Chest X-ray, PA view. Patient: 59 years old, sex F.
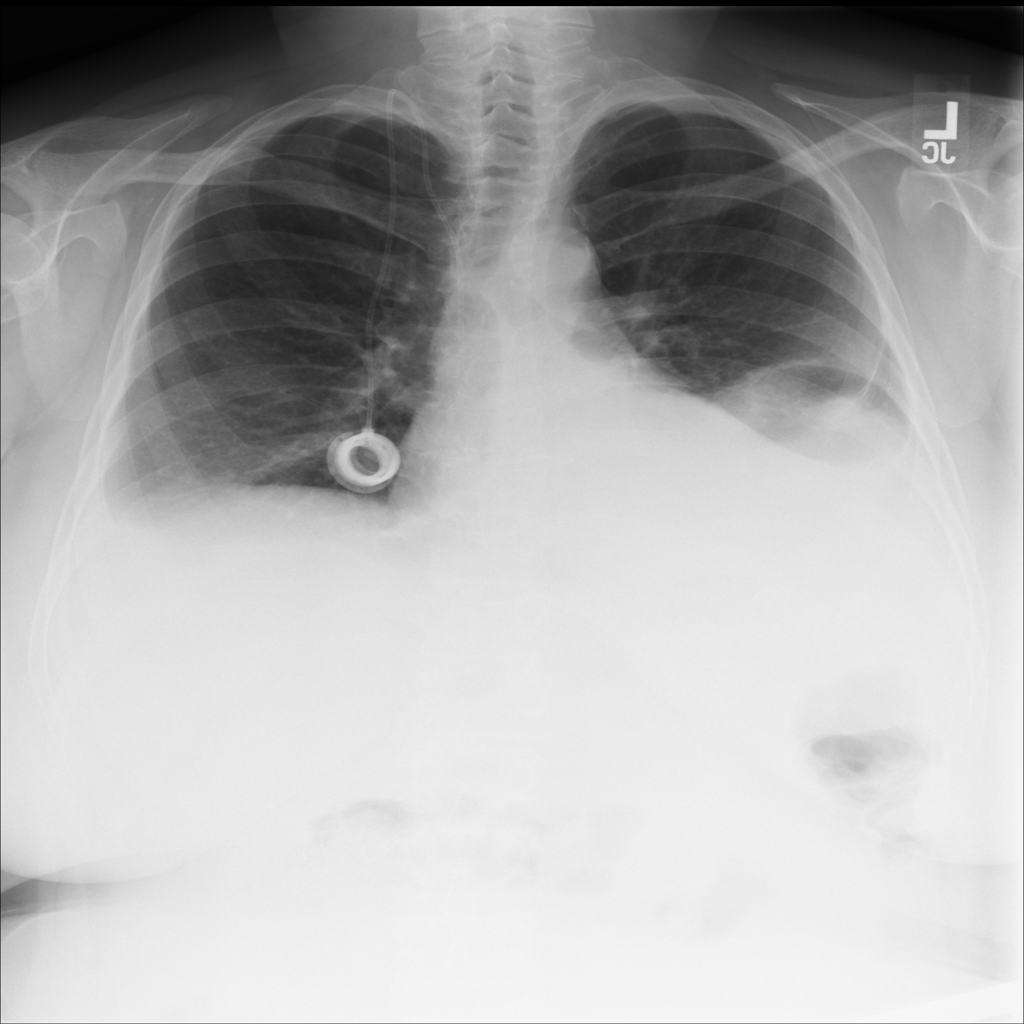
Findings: Effusion